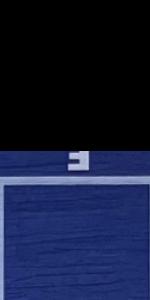
Label: Empty